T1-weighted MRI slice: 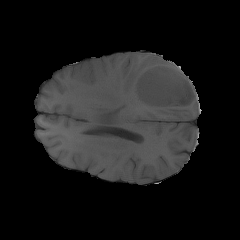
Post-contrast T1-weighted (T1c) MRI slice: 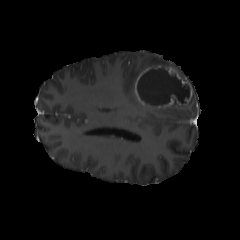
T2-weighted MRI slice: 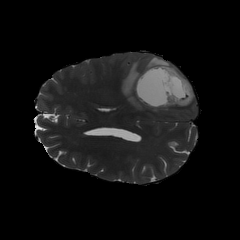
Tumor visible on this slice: yes